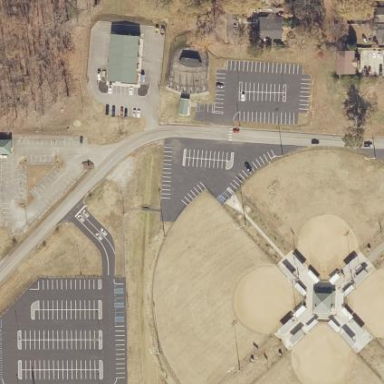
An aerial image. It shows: Softball pitch for leisure land activities.